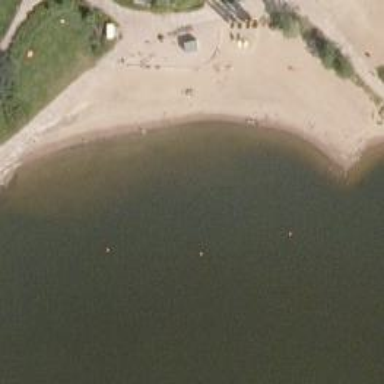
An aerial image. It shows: Swimming area meant for leisure land activities like swimming.